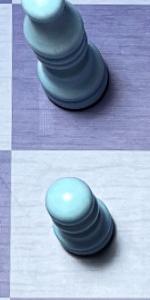
Label: Pawn_White